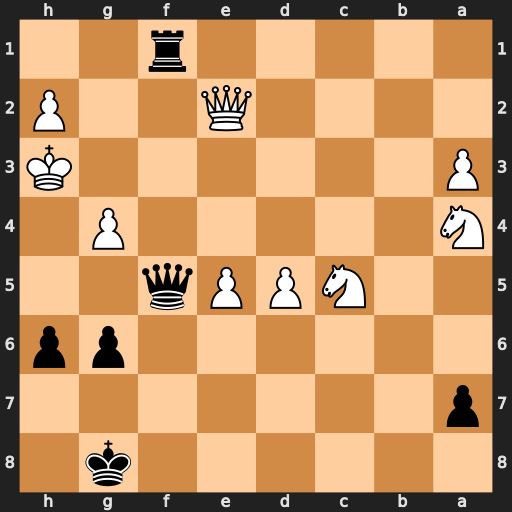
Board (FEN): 6k1/p7/6pp/2NPPq2/N5P1/P6K/4Q2P/5r2
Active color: b
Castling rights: -
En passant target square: -
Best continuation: Rf3+ Kg2 Qxg4+ Kh1 Qh3